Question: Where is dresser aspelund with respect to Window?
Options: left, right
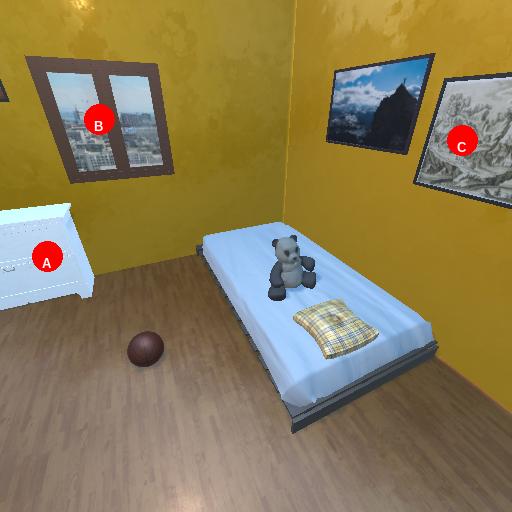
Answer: left